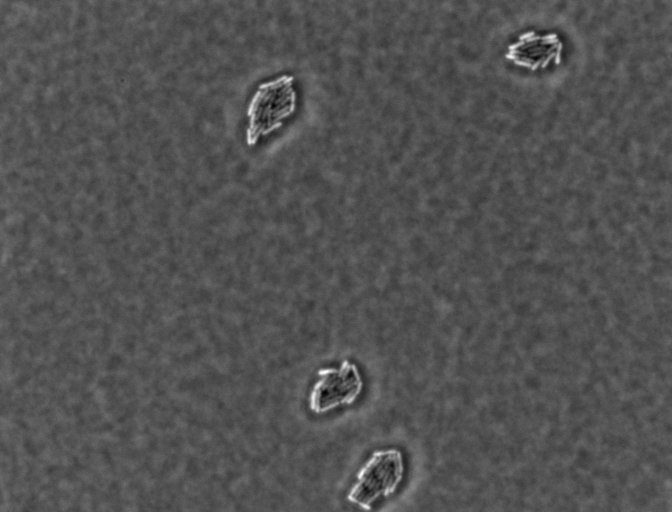
Salmonella enterica Typhimurium